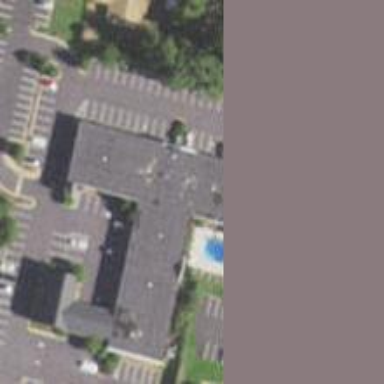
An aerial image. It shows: Commercial building that serves as hotel.